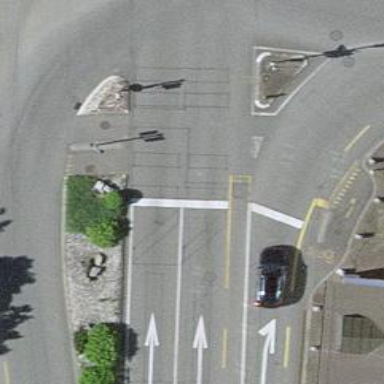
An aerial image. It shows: Asphalt road with primary designation. There are separate sidewalks and cycle lanes on both sides of the road.